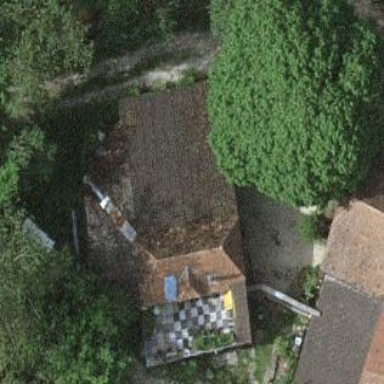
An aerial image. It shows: Barn.